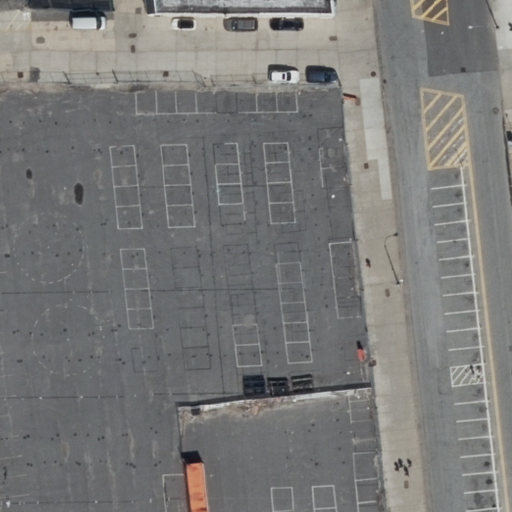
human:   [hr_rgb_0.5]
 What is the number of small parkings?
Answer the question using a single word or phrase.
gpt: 1

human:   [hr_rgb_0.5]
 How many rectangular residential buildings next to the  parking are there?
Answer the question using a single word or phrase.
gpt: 1

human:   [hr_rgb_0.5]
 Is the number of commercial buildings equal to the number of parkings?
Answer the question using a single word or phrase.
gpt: no

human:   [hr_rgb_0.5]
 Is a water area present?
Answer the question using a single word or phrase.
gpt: no

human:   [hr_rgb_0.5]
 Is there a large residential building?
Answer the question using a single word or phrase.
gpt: no

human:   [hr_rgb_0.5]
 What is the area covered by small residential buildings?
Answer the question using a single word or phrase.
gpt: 60m2

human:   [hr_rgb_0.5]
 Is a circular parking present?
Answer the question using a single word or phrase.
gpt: no

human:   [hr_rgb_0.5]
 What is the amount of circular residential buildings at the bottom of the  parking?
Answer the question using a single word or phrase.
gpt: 0

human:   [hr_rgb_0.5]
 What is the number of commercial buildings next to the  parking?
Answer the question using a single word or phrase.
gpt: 0

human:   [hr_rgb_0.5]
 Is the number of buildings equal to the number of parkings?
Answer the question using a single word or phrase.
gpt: yes

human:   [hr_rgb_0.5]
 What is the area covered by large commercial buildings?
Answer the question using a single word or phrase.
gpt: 0m2

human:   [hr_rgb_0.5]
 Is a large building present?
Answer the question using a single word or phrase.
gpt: no

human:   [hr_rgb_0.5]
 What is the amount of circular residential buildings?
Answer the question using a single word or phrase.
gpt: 0

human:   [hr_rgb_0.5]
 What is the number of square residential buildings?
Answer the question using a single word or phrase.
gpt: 0

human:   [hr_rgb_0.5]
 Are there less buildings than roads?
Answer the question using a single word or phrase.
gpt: yes

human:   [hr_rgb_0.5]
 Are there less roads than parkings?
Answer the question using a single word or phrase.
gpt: no

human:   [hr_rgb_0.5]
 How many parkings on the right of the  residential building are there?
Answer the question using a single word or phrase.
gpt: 0

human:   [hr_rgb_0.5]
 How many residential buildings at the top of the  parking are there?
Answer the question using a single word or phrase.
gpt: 0

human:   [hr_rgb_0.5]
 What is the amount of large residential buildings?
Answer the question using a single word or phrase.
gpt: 0

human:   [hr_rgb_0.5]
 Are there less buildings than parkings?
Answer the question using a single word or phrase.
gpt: no

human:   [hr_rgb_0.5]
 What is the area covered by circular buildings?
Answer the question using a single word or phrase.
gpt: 0m2

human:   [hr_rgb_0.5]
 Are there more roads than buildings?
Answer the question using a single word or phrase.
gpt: yes

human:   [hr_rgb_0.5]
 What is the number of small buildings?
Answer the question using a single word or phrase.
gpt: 1

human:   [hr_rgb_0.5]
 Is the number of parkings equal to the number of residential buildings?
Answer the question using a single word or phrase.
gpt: yes

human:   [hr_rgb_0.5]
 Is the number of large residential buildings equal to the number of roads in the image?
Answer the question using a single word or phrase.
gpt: no

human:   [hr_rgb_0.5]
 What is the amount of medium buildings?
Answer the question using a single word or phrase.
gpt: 0

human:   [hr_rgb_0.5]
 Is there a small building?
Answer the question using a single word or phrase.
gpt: yes

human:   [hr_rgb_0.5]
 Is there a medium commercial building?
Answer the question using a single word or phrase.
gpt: no

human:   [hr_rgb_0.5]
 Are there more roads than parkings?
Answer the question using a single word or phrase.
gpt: yes

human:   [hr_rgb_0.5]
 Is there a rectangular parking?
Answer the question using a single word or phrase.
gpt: yes

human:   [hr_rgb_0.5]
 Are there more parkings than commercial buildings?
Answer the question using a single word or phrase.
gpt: yes

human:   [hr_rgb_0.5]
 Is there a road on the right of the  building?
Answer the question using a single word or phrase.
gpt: yes

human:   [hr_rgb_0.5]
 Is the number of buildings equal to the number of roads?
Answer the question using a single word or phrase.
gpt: no

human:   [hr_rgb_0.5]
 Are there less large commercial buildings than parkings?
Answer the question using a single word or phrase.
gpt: yes

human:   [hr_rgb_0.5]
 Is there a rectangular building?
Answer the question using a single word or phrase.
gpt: yes

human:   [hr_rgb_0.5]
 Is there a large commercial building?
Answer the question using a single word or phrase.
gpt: no